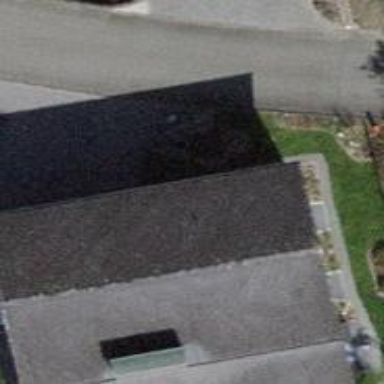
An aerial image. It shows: Building with tile roof.